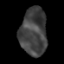
Tissue: lung
Cell type: Epithelial cells
Senescence score: 0.2259
Nuclear area (px): 1242
Mean DAPI intensity: 66.097